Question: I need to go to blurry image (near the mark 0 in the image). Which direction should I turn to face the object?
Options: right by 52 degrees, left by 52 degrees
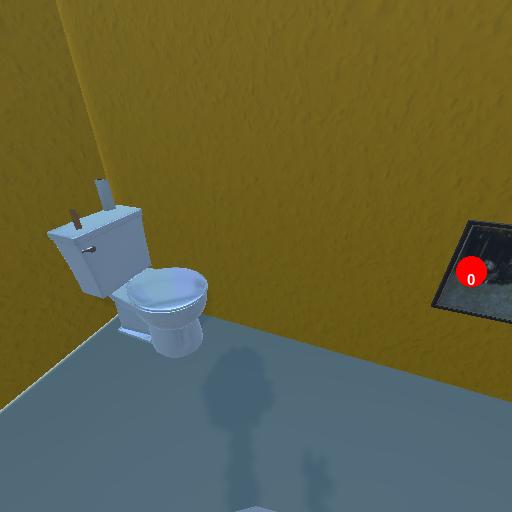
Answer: right by 52 degrees